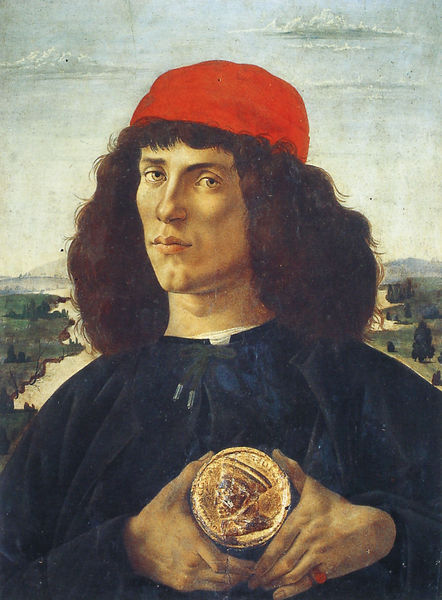
Titel: Porträt eines jungen Mannes mit einem Medaillon
Künstler: Sandro Botticelli
Institution: Florenz, Uffizien
Schlagwörter: blau, gemälde, hand, himmel, mann, umhang, wolken, grün, landschaft, braun, finger, hut, mund, nase, rot, schleife, hemd, kappe, mütze, augen, band, halten, lang, hände, portrait, porträt, gold, haare, mantel, lippen, kopfbedeckung, italien, zeigen, ring, lockig, jüngling, junger mann, medaille, rote mütze, gewellt, sigel, münze, italienisch, botticelli, lippi